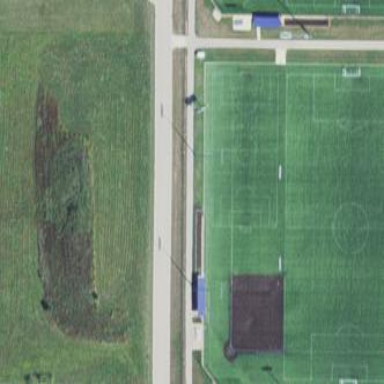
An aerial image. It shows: Soccer pitch designated for leisure and sports activities.